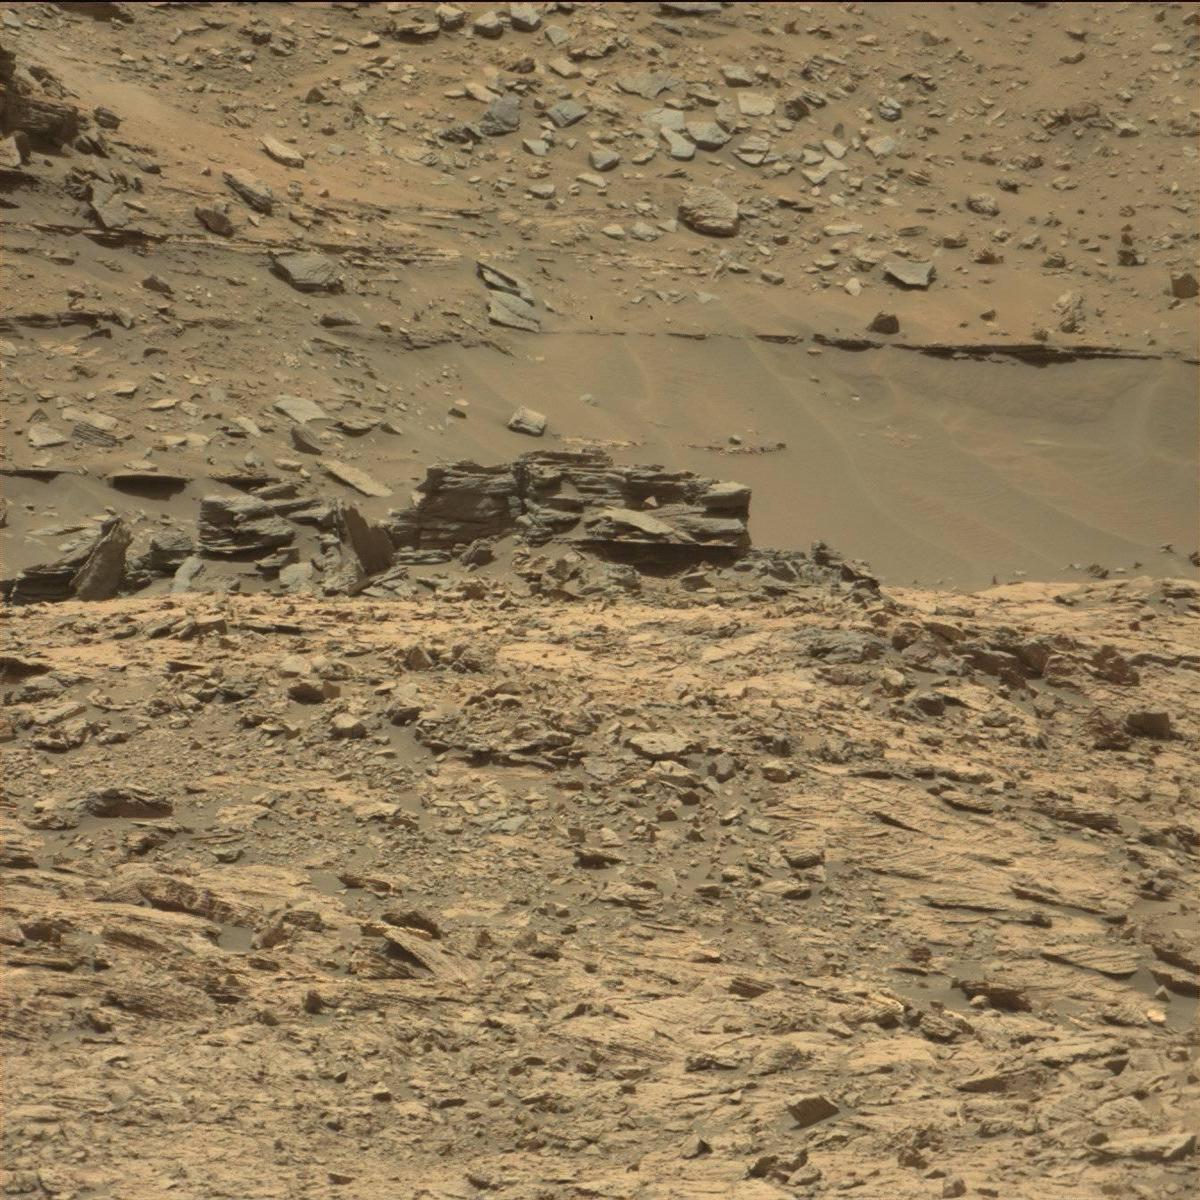
Terrain classes present: Bedrock, Rock, Sand / Soil